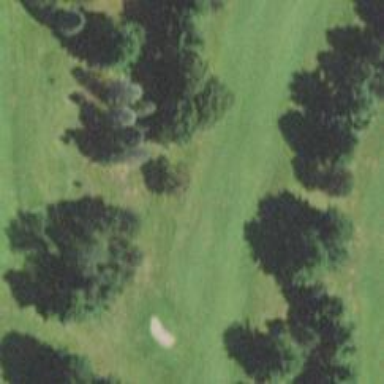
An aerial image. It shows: View of golf hole.